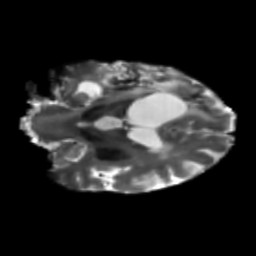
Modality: T2w
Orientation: coronal
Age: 65
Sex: female
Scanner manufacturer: siemens
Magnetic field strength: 3 T
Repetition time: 5.25 s
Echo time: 0.08 s